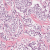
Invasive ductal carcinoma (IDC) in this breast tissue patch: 1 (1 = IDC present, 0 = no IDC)